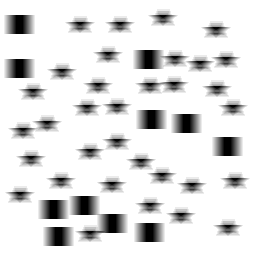
Squares: 11
Triangles: 0
Stars: 33
Total shapes: 44